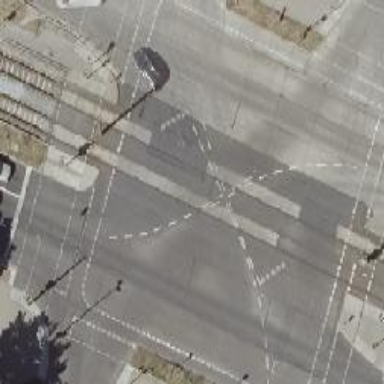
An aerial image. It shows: Tram level crossing on railway.